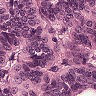
Metastatic tissue present: yes